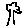
Label: tree